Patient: sex M, age 55
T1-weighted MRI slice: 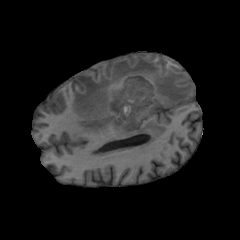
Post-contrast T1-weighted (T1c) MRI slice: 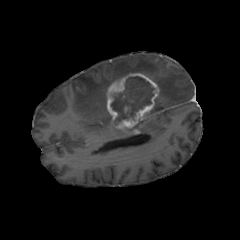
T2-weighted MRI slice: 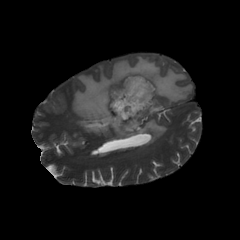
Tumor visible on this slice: yes
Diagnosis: Glioblastoma, IDH-wildtype
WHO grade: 4